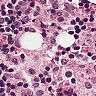
Metastatic tissue present: no